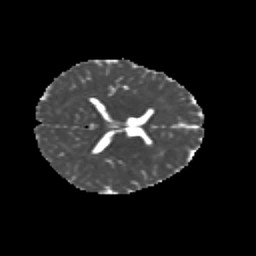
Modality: MD
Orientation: axial
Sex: female
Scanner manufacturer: siemens
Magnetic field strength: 3 T
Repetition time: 5 s
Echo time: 0.071 s